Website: lowes
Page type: order-tracking
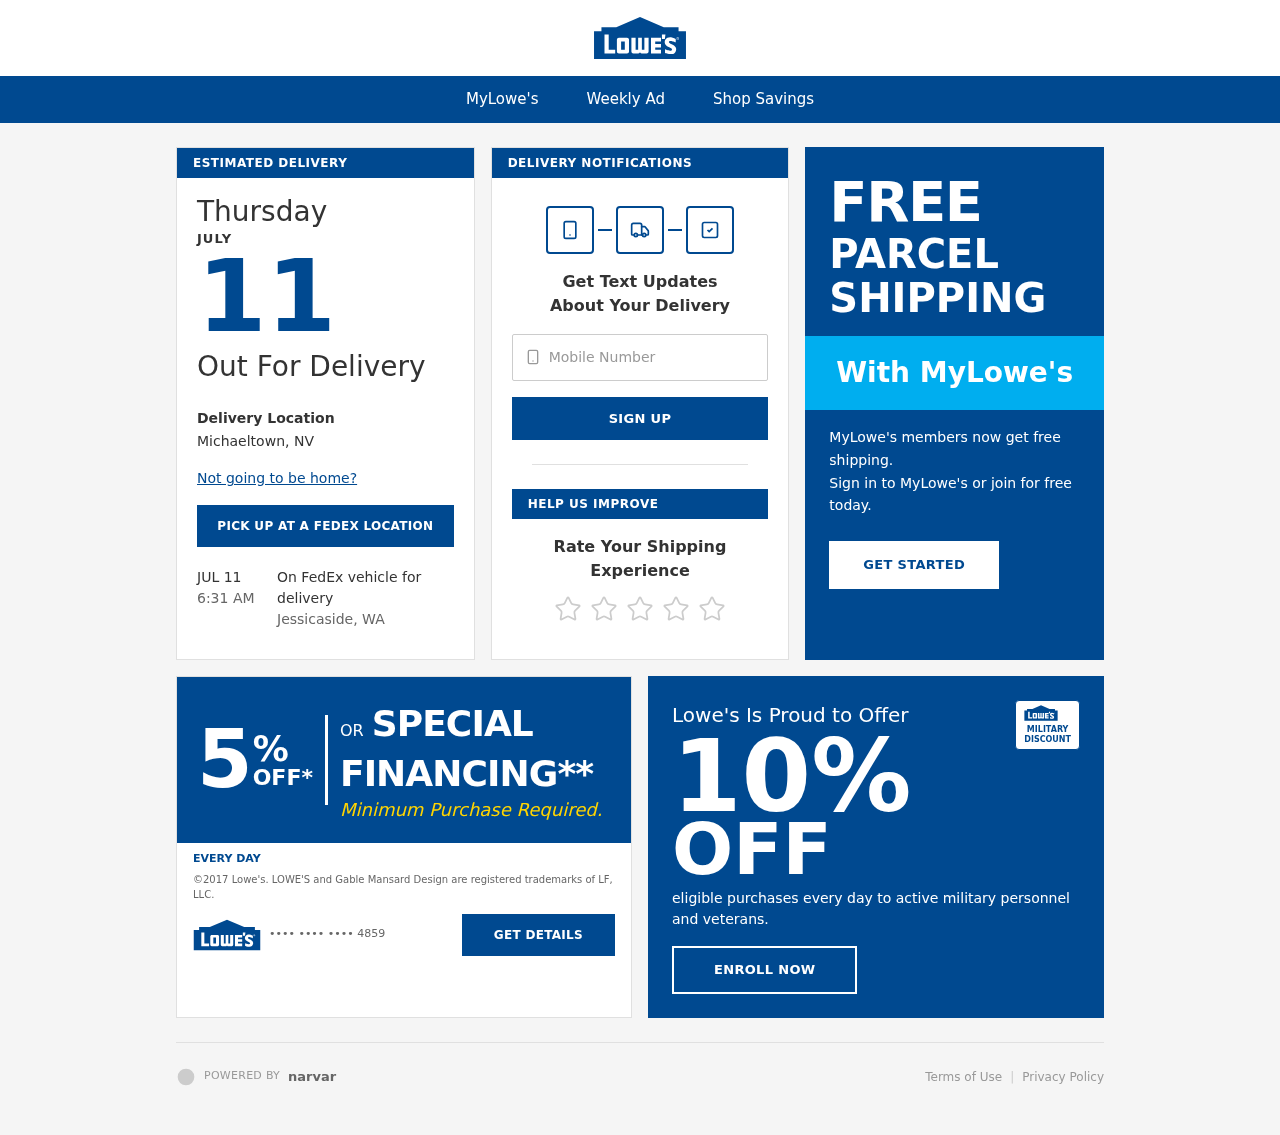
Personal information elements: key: PII_CARD_LAST4
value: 4859
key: PII_PHONE
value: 7799643474
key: PII_CITY_STATE
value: Michaeltown, NV
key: PII_CITY_STATE2
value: Jessicaside, WA
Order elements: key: ORDER_DELIVERY_DATE
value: JULY
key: ORDER_DELIVERY_DATE
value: JUL 11
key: ORDER_DELIVERY_DATE
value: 6:31 AM
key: ORDER_DELIVERY_DATE
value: Thursday
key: ORDER_DELIVERY_DATE
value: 11